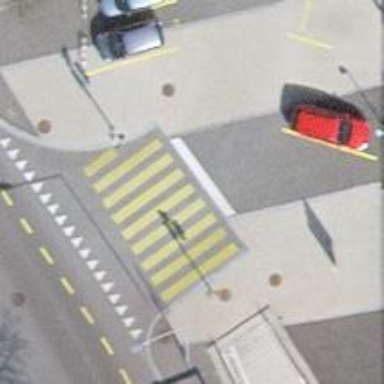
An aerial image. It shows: Road with traffic signals and zebra crossing with traffic signals.